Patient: sex M, age 57
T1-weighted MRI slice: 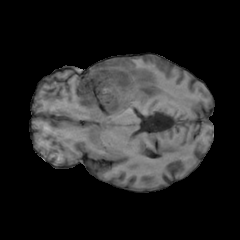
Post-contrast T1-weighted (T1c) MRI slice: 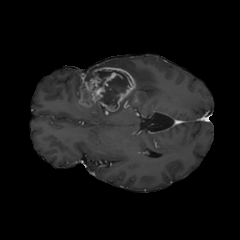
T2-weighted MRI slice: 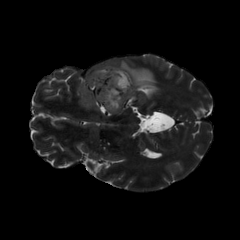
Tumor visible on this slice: yes
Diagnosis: Glioblastoma, IDH-wildtype
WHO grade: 4